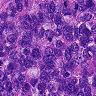
Metastatic tissue present: yes